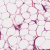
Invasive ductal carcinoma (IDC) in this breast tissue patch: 0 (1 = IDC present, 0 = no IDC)